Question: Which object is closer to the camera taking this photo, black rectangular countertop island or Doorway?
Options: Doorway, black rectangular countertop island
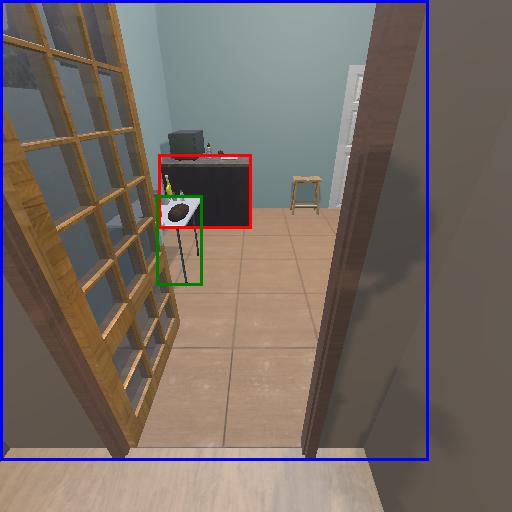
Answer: Doorway